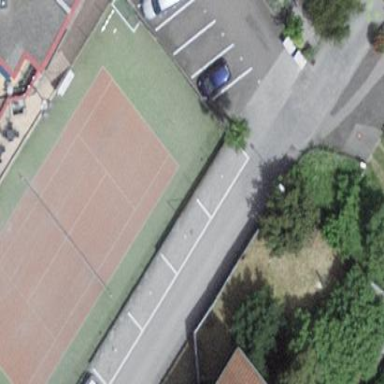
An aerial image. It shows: Tennis court on pitch designated for leisure land.